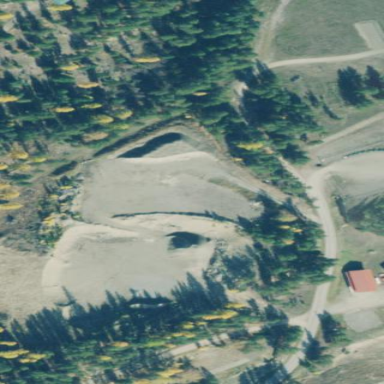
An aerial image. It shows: Quarry area.